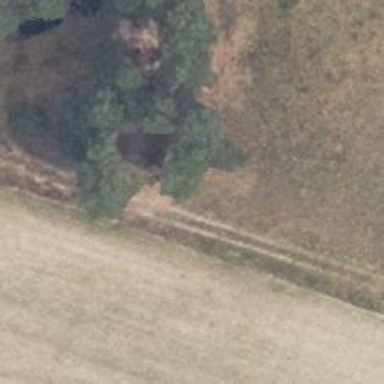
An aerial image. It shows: Hunting stand.